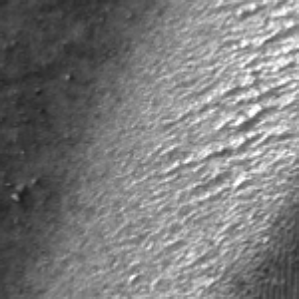
Label: frost